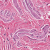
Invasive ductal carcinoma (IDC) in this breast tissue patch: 0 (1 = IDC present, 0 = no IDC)